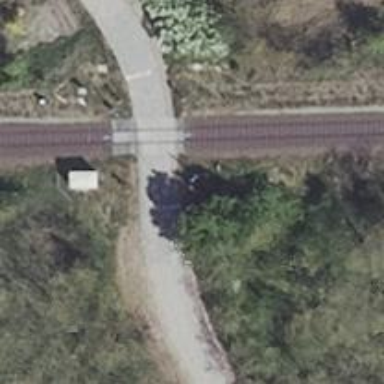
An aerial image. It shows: Railway level crossing.